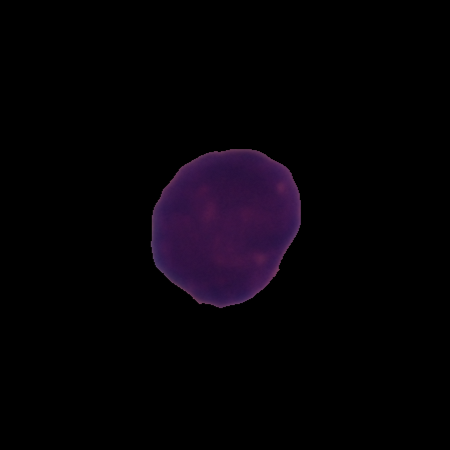
Label: healthy